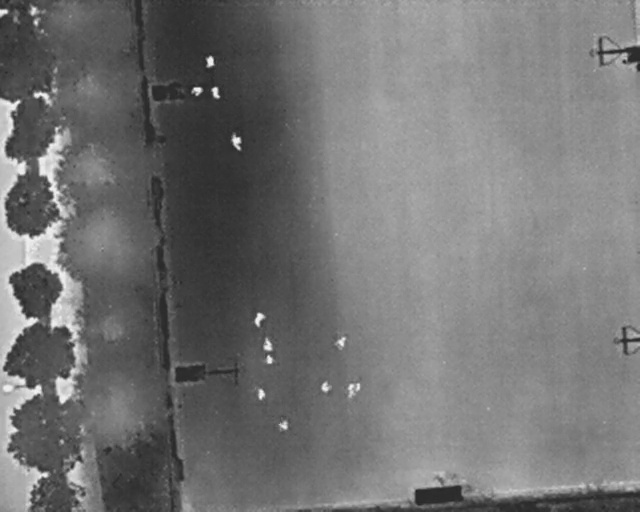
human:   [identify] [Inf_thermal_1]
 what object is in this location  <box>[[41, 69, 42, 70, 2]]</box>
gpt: <ref>1 small person at the bottom</ref>